I will show an image sequence of human cooking. I have annotated the images with numbered circles. Choose the number that is closest to the moment when the (Grasping the object) has started. You are a five-time world champion in this game. Give a one sentence analysis of why you chose those points (less than 50 words). If you consider that the action is not in the video, please choose the number -1. Provide your answer at the end in a json file of this format: {"points": []}
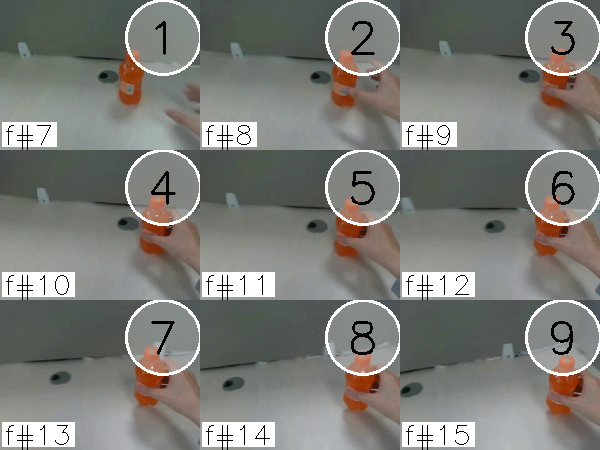
Frame 4 shows the clearest moment of hand-object contact.
{"points": [4]}